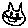
Label: cat